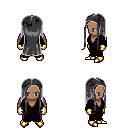
a pixel art fantasy rpg character, male body template, human, dark skin, gray robe, magenta pants, gray extra-long hairstyle, gold gloves, gold boots, four views (front, back, left, right), 2x2 character sprite sheet, small pixel art, hard edges, no anti-aliasing